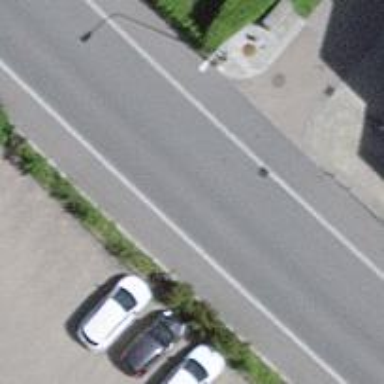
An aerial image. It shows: Residential road with separate asphalt sidewalk.